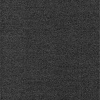
Atmospheric dust classification: dusty